Field crop: maize
Growth stage: 2
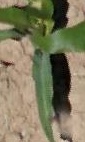
Species: maize